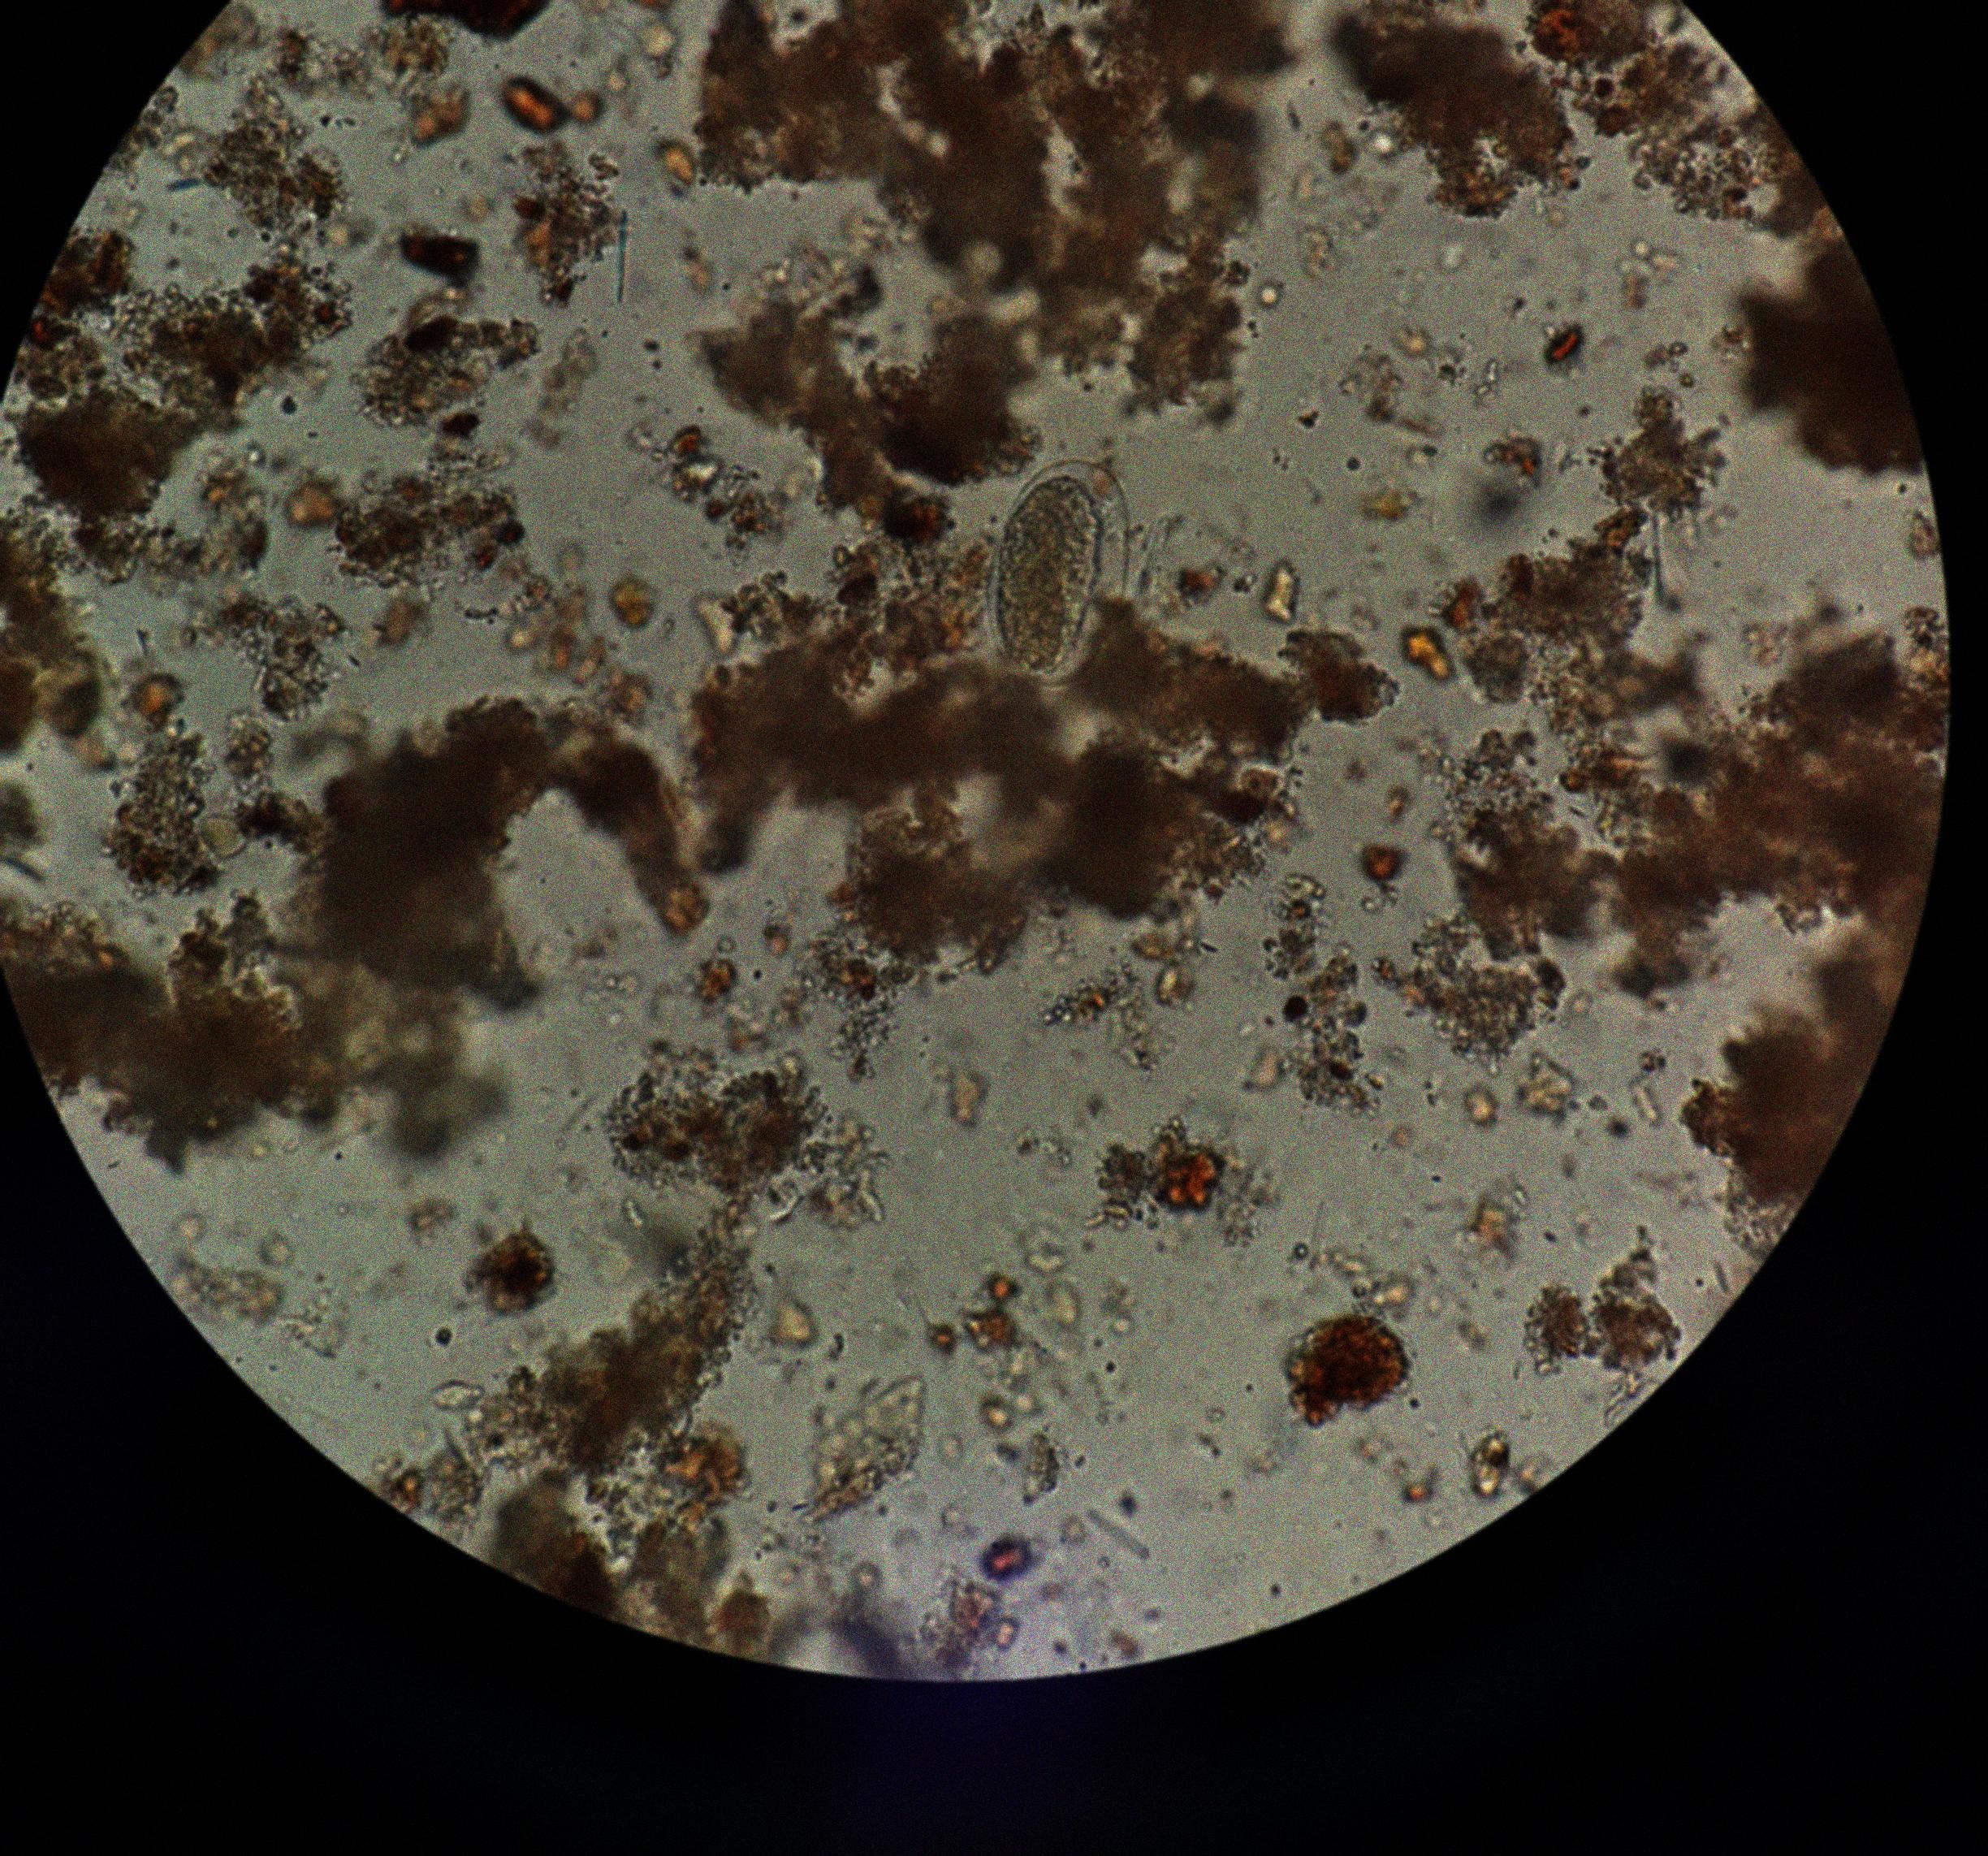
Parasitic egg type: Hookworm egg